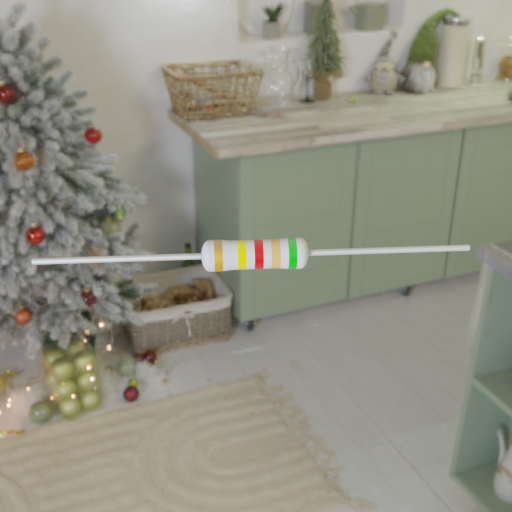
Resistor colour bands (in order): gold, yellow, red, gold, green